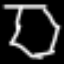
Label: octagon